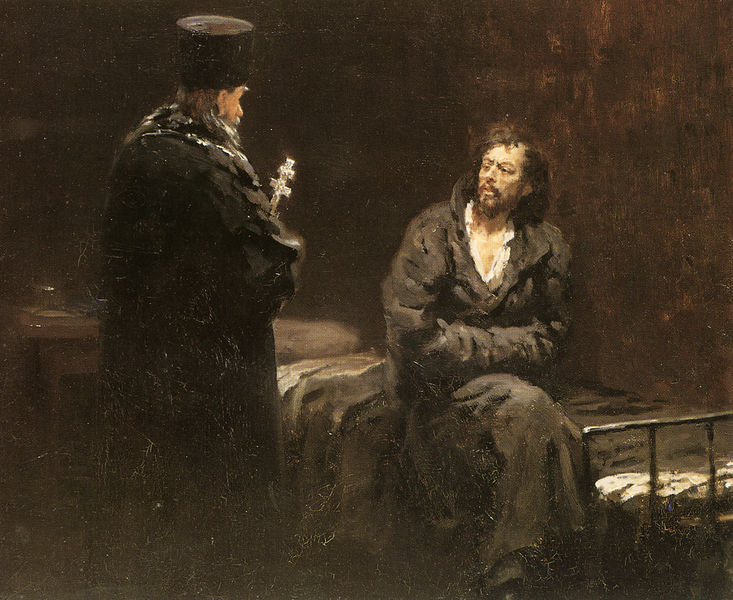
Titel: Die Verweigerung der Beichte vor der Hinrichtung
Künstler: Ilja Repin
Institution: Moskau, Staatliche Tretjakow Galerie
Schlagwörter: dunkel, gemälde, mann, sitzen, braun, hut, licht, männer, raum, schwarz, tisch, weiss, zimmer, blick, bart, bärte, hemd, kappe, wand, gesicht, hinrichtung, pelz, stehen, tod, tot, ärmel, kalt, geistlicher, mantel, sitzend, russland, hat, men, pillow, priest, black, hair, old, room, sitting, table, talk, bed, bett, bettdecke, blanket, brown, bettgestell, laken, wände, krank, kreuz, kälte, gefangen, pope, prister, pelzkragen, gefängnis, kranker, man, priester, segen, mönch, gefangener, frieren, look, russen, shadow, coat, fur, beard, nachttisch, cross, beichte, russisch, prison, maänner, hören, eye, crucifix, cup, paint, rasputin, orthodox, verurteilter, todesurteil, moustache, doppelkreuz, disease, listening, prisoner, corinth, sick, worry, sin, dünster, repin, preist, rejected confession, ilya, ortodox, silver hair, tatters, forgive, zelle